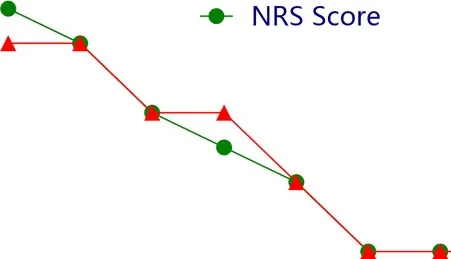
The changes of the dosage of OxyContin and the changes of NRS scores after treatment at different time points.
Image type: chart (chart)